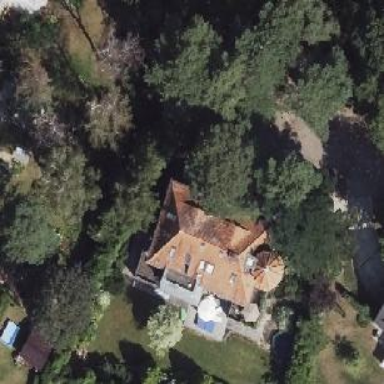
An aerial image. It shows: Detached building with half-hipped roof shape.